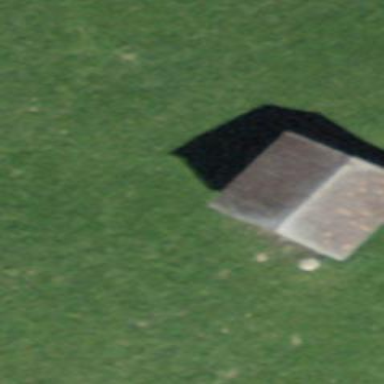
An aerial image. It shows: Rural barn.